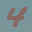
Label: 4